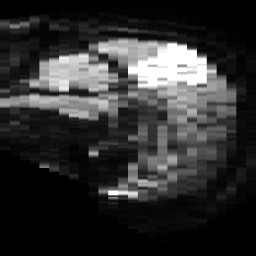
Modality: TRACE
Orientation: sagittal
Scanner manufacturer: philips
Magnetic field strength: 3 T
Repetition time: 4.726 s
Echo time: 0.06104 s